Question: I created an Umbraco site with Visual Studio by creating an empty web project and installing the Umbraco 7.1 nuget package. During the set up portion, I created an Azure database. Next, I just created an azure website and deployed the code via Visual Studio publish.
Everything works fine on my local machine. The front end of the site seems to work fine on the azure website. However, I am not able to edit anything in back office. I can log in, but none of the button on the left hand side show up. See the attached screen shot.

This is my first experience with Umbraco so any help at all is appreciated.
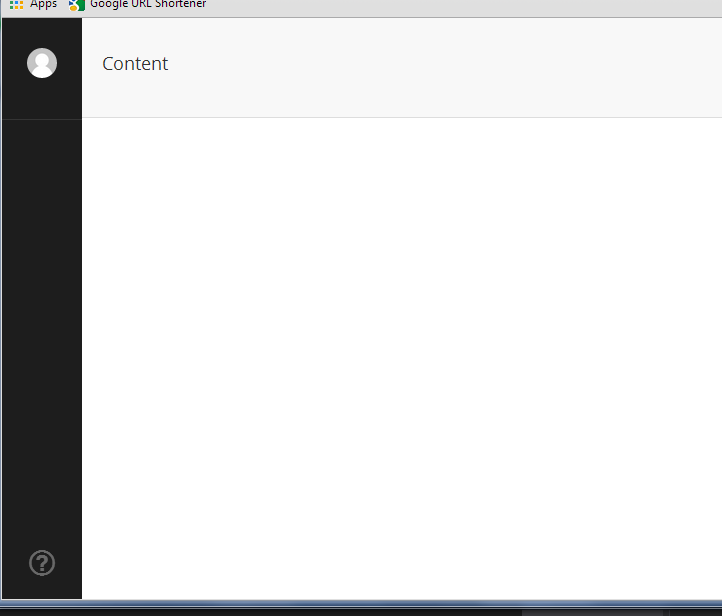
Answer: Wow, I feel stupid. All I had to do was clear my cookies and everything started working. I guess it wrote a cookie that it didn't like when I ran it locally. I don't see how it could even try to access the cookie via the live site.
Anyway, it's working fine now...